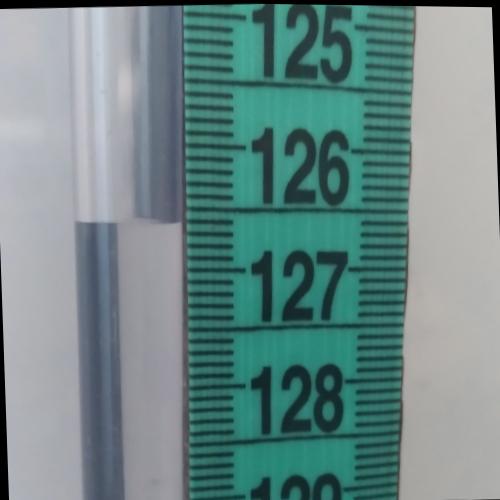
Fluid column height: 126.6 cm